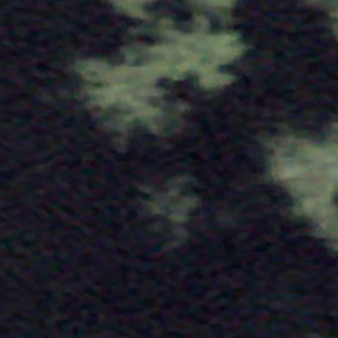
Label: other